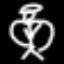
Label: angel